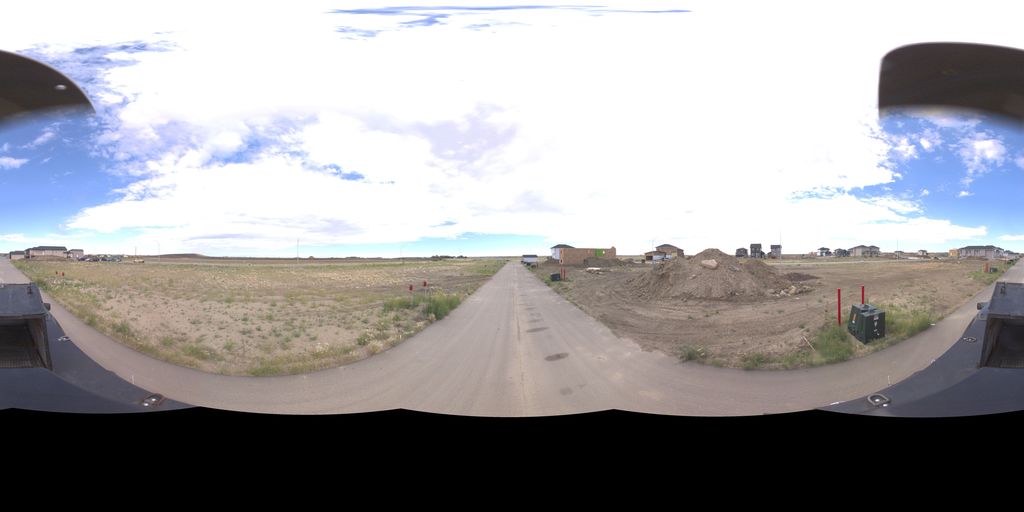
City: saskatoon